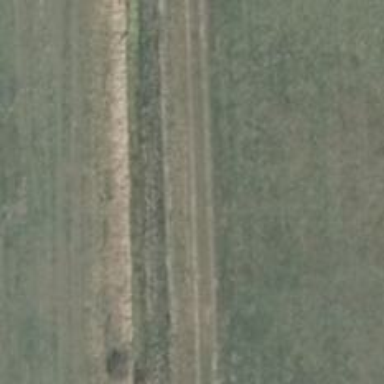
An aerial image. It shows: Grassy path.